Interaction volume radius: 5 \u00c5
Interaction volume height: 35 \u00c5
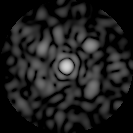
Disorder parameter: 0.7193